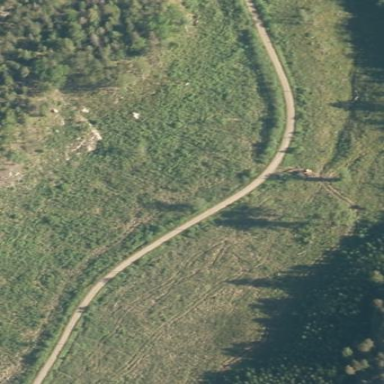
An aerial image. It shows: Scrub area designated for logging.